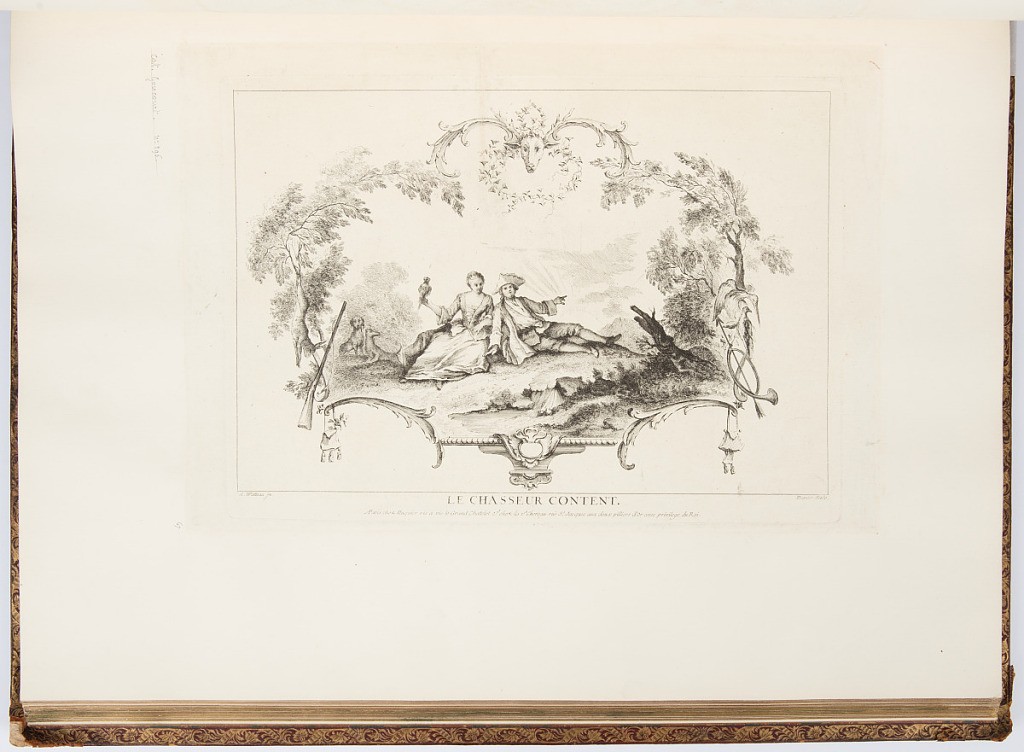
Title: LE CHASSEUR CONTENT
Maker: Antoine Watteau, French, 1684–1721
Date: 1723-1735
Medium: Etching on laid paper
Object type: Bound print
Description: Vignette of two figures in elegant costume reclining in a landscape, with two hunting dogs emerging from the background. The man of the pair reclines and gestures to the background, while the woman, sitting more upright, holds a bird on her finger. The scene is framed by ornament including branches, an animal head with scrolls behind it, vines, guns, captured rabbits, birds, and a horn. The plate is signed.